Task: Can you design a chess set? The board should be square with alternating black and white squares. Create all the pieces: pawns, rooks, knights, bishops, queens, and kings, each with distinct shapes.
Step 3955:
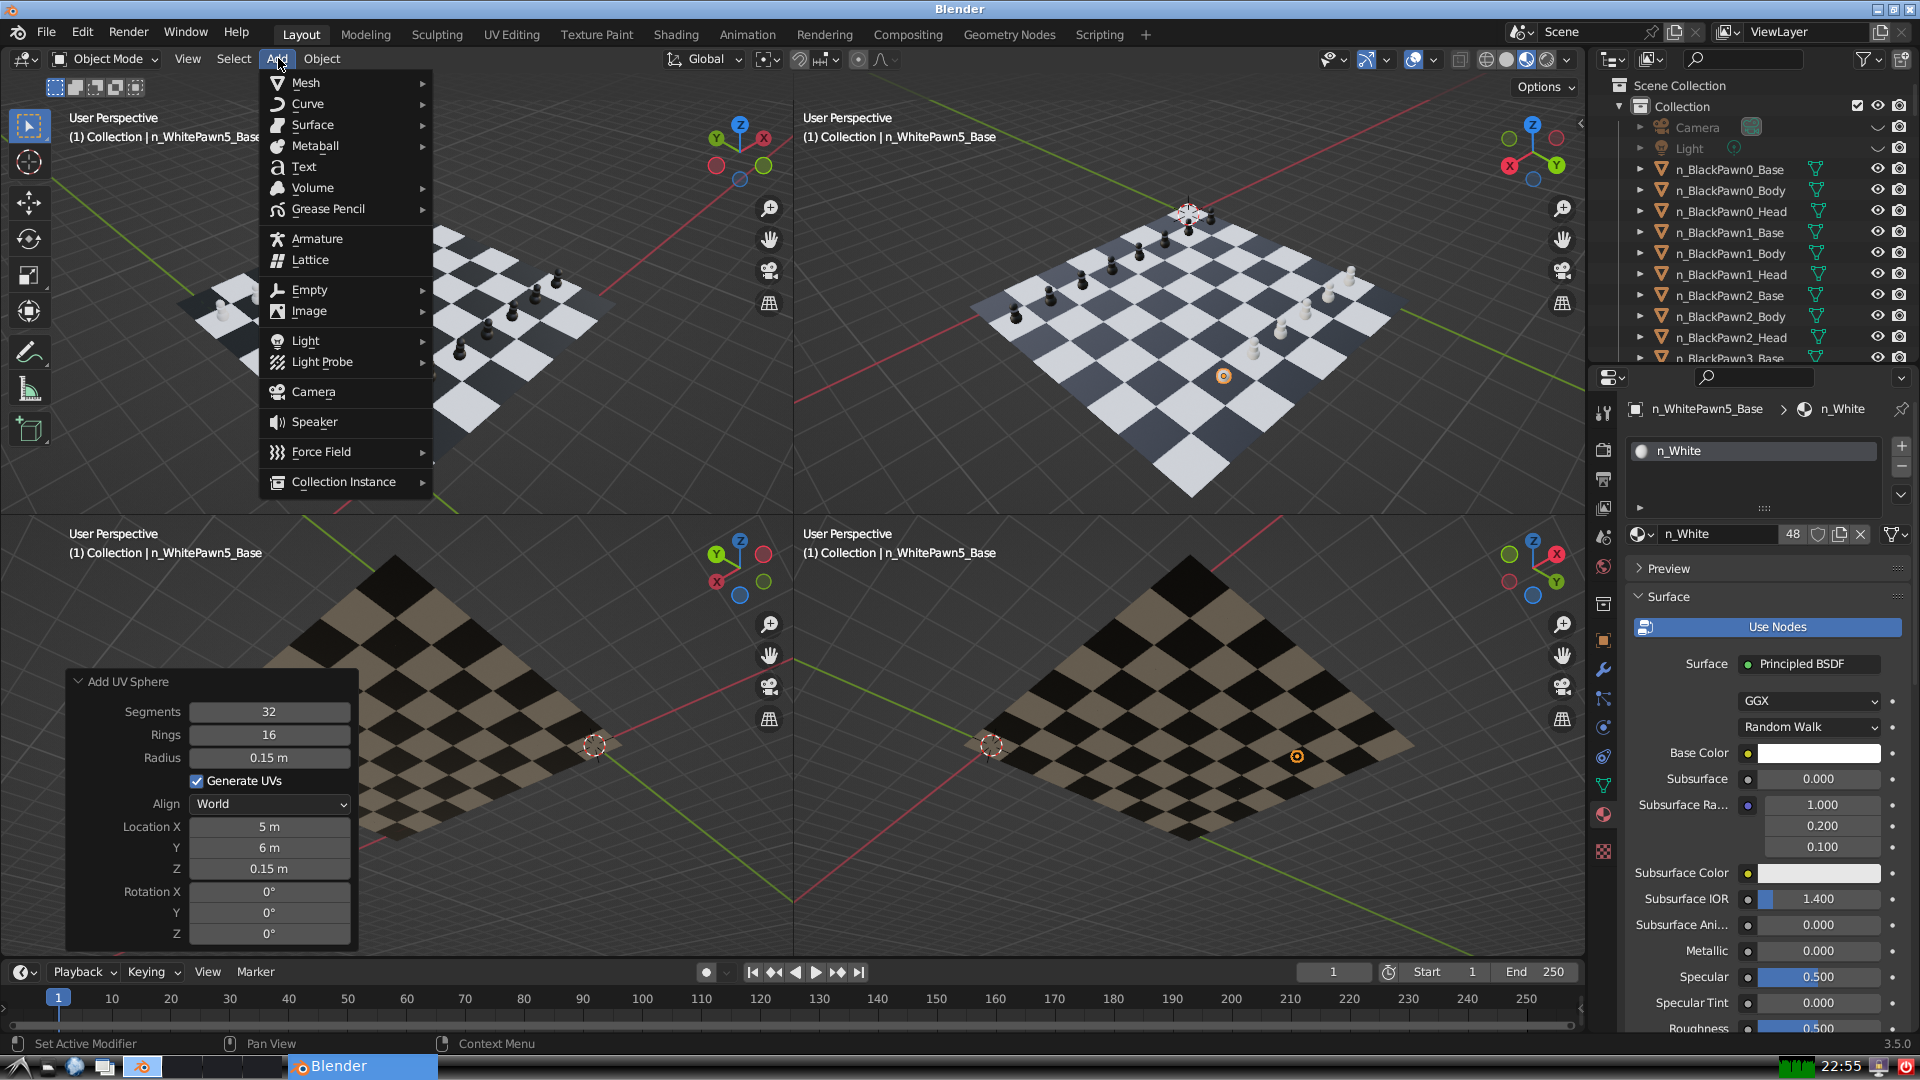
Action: {"mouse_move": [304, 84]}